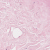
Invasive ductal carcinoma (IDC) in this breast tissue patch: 0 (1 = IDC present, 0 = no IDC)